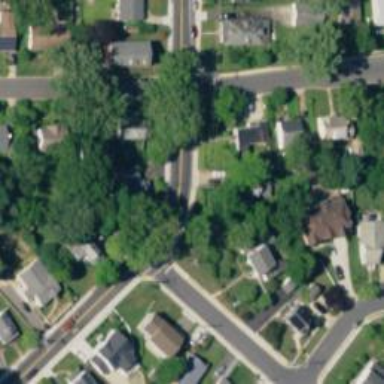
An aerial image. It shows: Neighborhood.